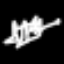
Label: frog